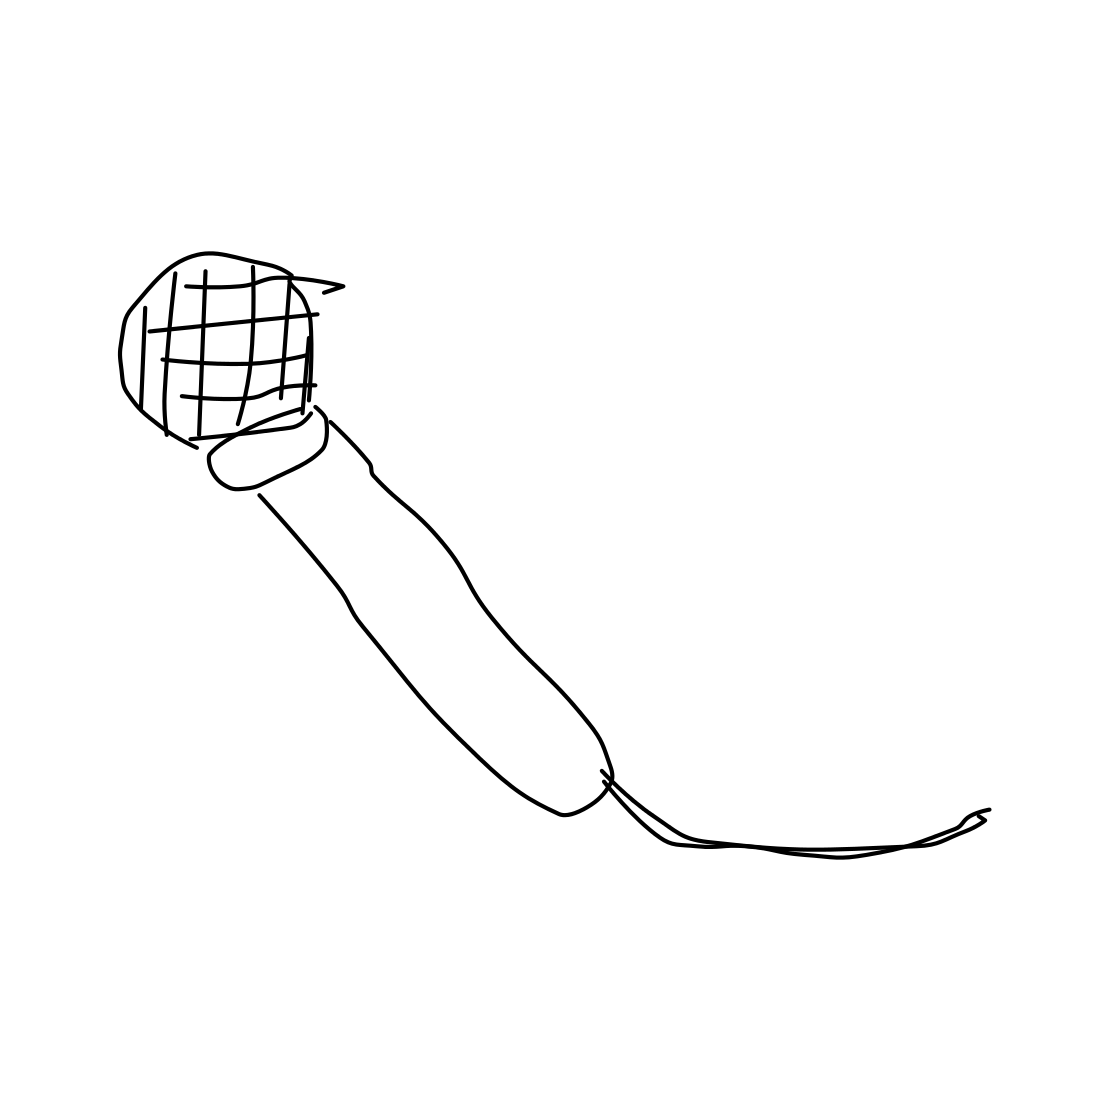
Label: microphone